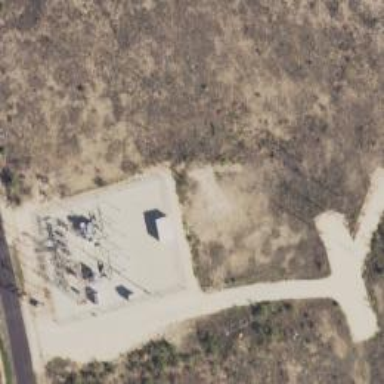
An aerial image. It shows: Distribution substation surrounded by fence.